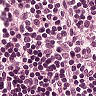
Metastatic tissue present: no